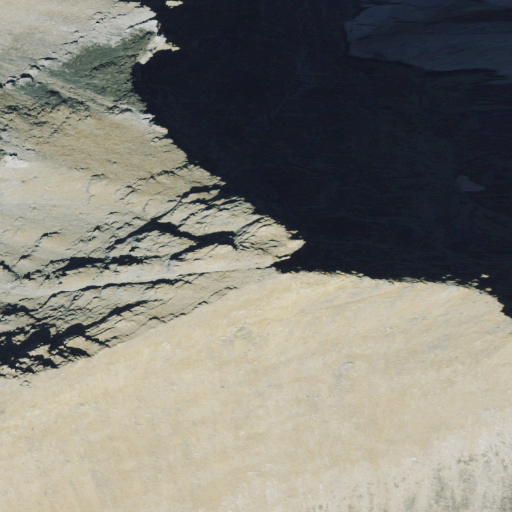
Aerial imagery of mountain in Montana named Mount James containing barren land and grassland